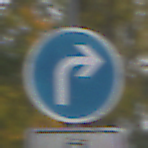
Verkehrszeichen: VorgeschriebeneFahrtrichtungRechts
Zusatzzeichen unten: EinspurigeFahrzeugeFrei5
Umgebung: Outdoor, Nature
Tageszeit: Midday
Wetter: Overcast
Licht: Natural
Jahreszeit: Autumn
Kontrast: LowContrast